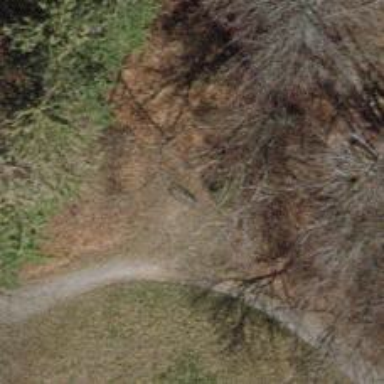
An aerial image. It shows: Brown bench in the vicinity.